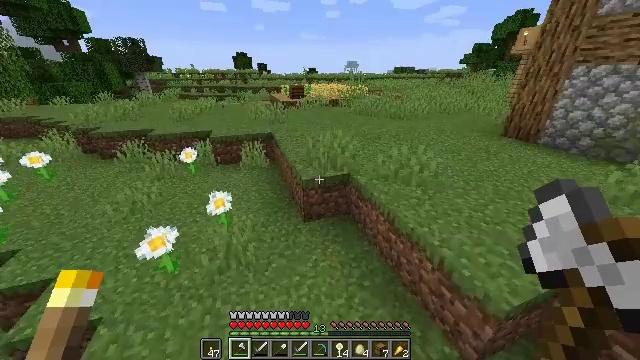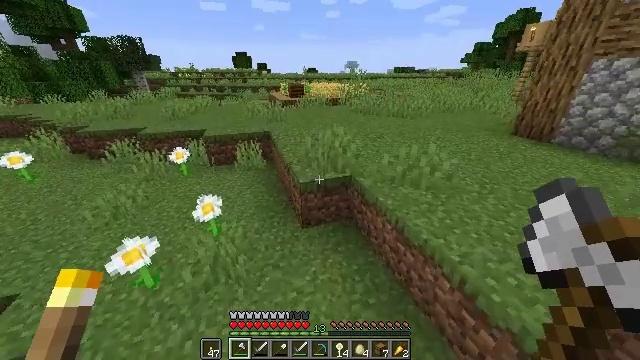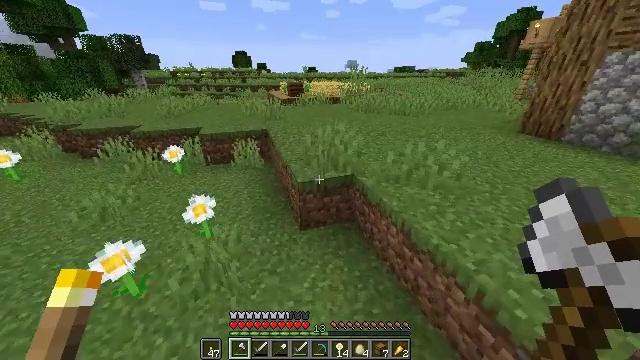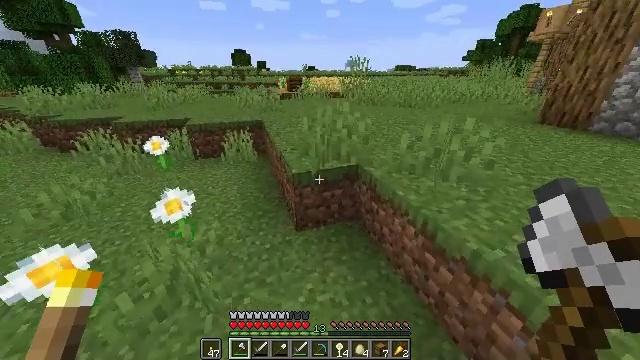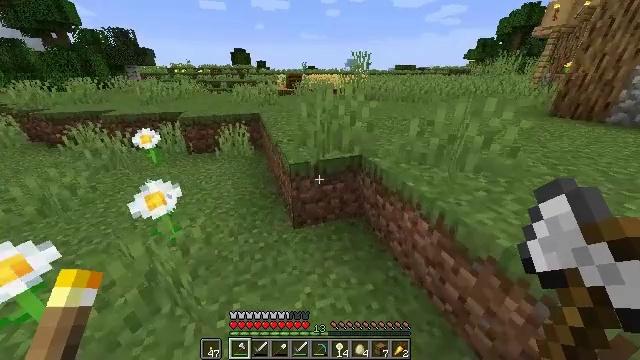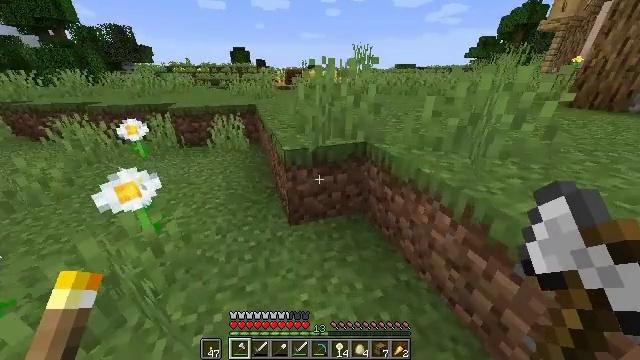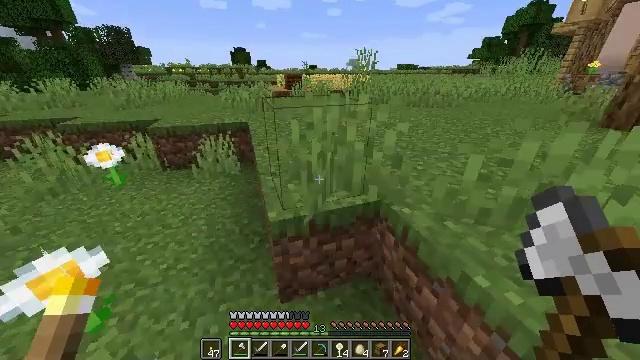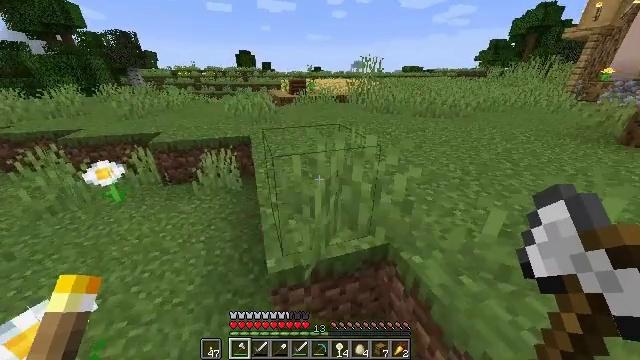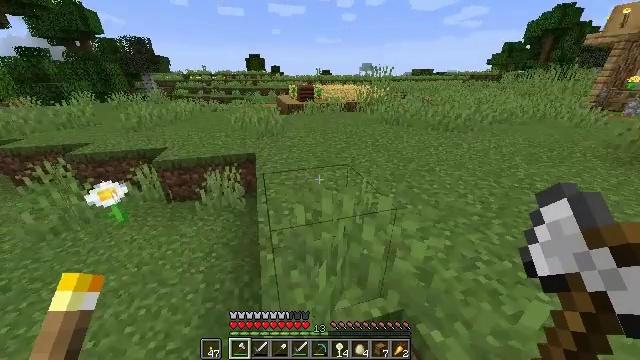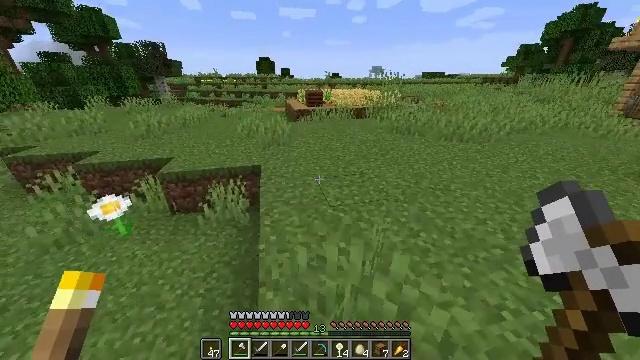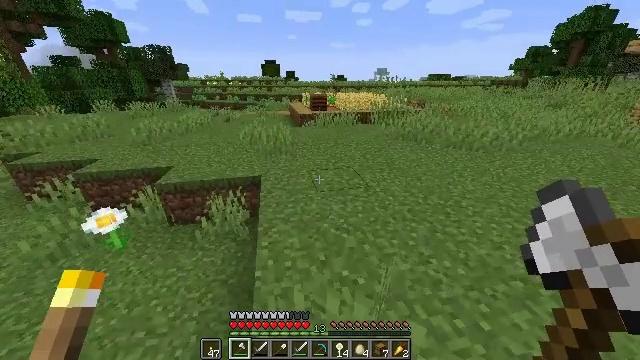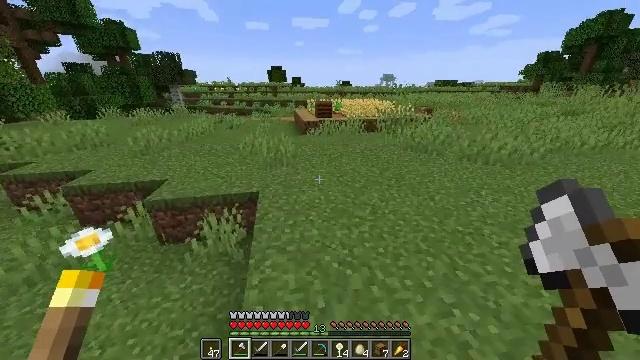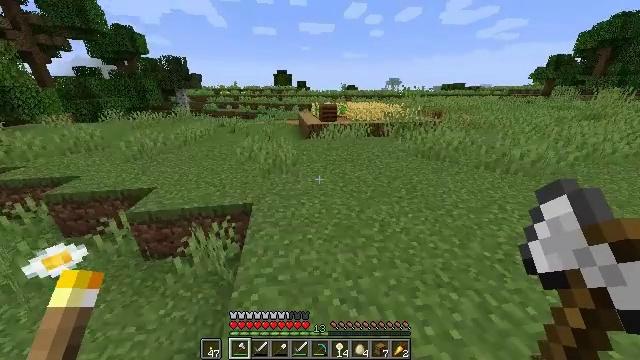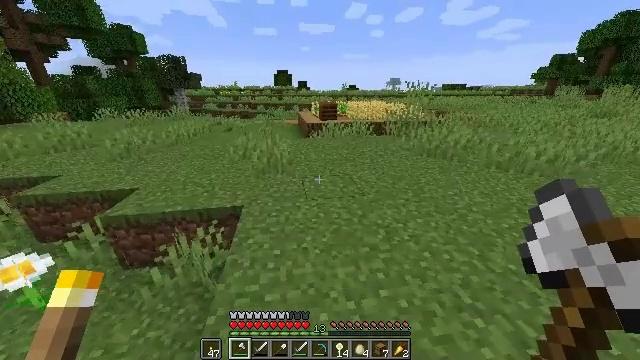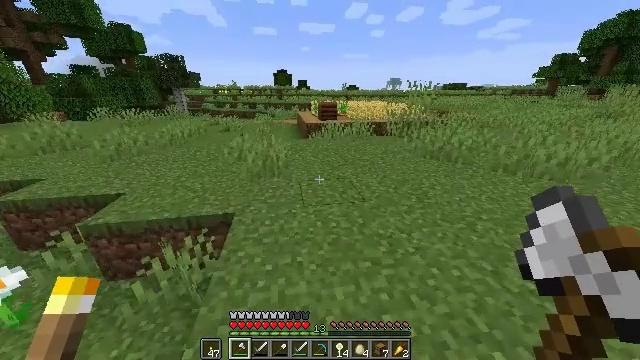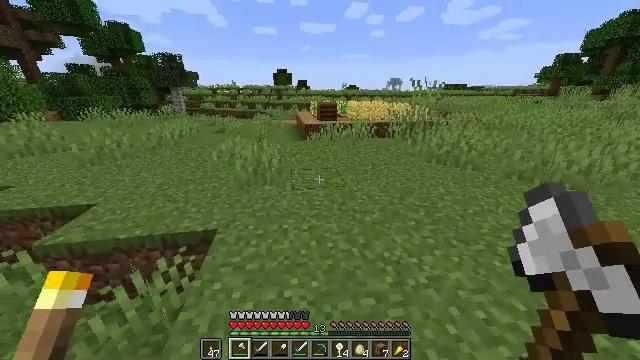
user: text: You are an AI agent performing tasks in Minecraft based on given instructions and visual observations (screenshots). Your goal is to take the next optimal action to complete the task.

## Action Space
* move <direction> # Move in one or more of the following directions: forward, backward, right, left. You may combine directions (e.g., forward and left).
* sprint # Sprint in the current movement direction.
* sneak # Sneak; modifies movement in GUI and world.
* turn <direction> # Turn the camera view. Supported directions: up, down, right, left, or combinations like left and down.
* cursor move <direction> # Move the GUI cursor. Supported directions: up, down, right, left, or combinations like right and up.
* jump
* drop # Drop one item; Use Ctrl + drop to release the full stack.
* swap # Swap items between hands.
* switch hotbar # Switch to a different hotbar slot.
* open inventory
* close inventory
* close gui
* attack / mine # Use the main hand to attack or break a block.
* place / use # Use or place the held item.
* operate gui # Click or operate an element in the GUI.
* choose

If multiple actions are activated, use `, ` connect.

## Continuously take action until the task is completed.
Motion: motion action
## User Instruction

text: Retrieve carrots by attacking the plant.
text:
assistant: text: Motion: move forward, jump
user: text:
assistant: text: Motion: move forward, jump
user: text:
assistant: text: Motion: move forward, jump
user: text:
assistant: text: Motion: move forward, jump
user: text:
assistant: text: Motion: move forward, jump
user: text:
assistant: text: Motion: move forward, jump
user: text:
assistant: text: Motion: move forward, sprint, turn left, jump
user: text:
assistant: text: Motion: move forward, sprint, turn left, jump
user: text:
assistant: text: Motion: move forward, sprint, turn left, jump
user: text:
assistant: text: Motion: move forward, sprint, turn left, jump
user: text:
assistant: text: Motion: move forward, turn left and up, jump
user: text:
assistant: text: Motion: move forward, turn left, jump
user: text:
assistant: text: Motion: move forward, jump
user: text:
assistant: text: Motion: move forward, jump
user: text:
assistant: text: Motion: move forward, jump
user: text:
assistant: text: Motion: move forward, sprint, jump
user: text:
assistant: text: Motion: move forward, sprint, turn left, jump
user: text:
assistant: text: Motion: move forward, sprint, turn left, jump
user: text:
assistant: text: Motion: move forward, sprint, turn left, jump
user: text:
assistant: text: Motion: move forward, turn left, jump
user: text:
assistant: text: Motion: move forward, turn left, jump
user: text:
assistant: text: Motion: move forward, jump
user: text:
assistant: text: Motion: move forward, jump
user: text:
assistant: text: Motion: move forward, jump
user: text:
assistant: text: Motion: move forward, jump
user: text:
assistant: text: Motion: move forward, jump
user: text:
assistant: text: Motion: move forward, jump
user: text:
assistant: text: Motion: move forward, jump
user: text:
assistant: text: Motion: move forward, sprint, jump
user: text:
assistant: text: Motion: move forward, sprint, jump